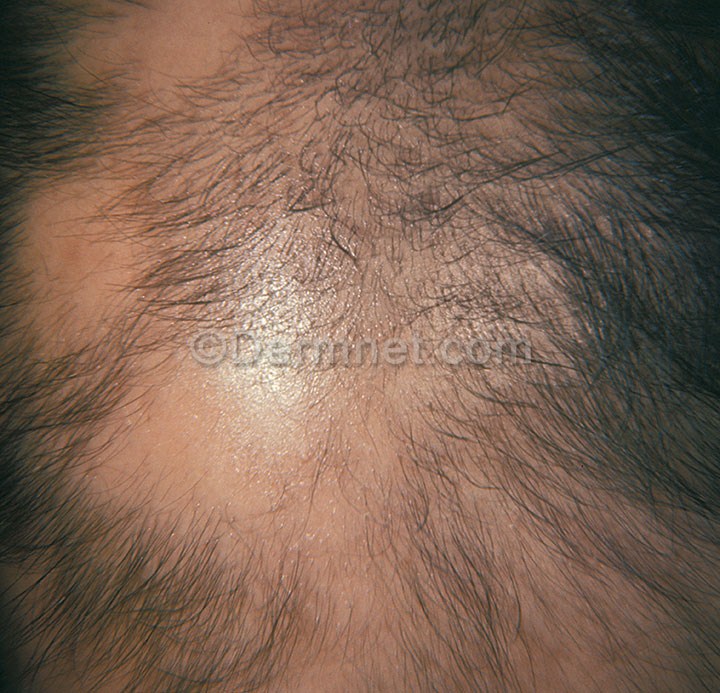
Disease: Hair Loss Photos Alopecia and other Hair Diseases